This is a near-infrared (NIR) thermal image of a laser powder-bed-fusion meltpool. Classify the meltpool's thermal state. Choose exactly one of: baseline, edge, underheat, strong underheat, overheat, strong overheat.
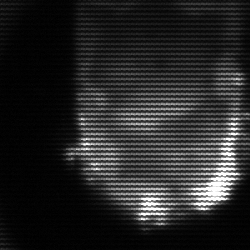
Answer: baseline